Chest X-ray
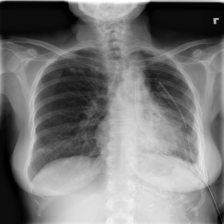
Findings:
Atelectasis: negative
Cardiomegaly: negative
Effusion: positive
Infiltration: negative
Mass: positive
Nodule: positive
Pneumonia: negative
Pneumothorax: positive
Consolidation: negative
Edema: negative
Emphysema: negative
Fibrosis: negative
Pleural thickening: negative
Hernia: negative